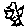
Label: bird